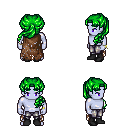
a pixel art fantasy rpg character, male body template, dark elf, purple skin, brown tattered cape, metal pants, green princess hairstyle, bracelets, black shoes, four views (front, back, left, right), 2x2 character sprite sheet, small pixel art, hard edges, no anti-aliasing